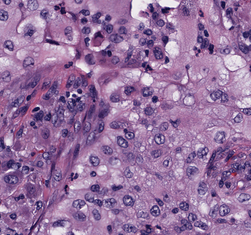
Tumor epithelial tissue: yes
Tumor-associated stroma tissue: no
Normal tissue: no